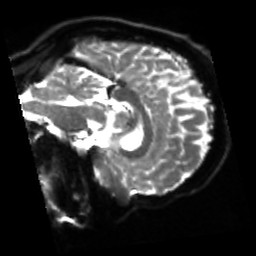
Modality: sbref
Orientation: sagittal
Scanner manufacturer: siemens
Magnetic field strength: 3 T
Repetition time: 4 s
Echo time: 0.0594 s